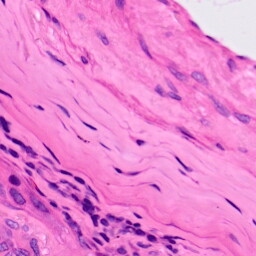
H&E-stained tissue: Lung